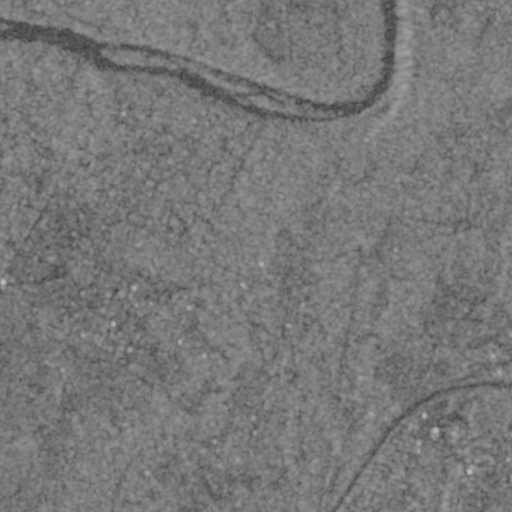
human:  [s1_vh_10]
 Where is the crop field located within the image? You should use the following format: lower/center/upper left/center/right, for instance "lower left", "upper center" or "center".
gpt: The crop field is located in the lower left of the image.
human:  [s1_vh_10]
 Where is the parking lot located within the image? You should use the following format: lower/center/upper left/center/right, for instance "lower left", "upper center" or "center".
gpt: The parking lot is located in the lower right of the image.
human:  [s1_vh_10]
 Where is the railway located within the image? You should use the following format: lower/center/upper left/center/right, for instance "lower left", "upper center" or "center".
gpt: The railway is located in the upper center of the image.
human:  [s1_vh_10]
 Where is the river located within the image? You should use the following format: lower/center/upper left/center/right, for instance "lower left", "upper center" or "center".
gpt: The river is located in the upper of the image.
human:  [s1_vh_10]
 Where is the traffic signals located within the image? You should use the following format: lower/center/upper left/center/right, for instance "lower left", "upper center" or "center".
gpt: The traffic signals is located in the lower right of the image.
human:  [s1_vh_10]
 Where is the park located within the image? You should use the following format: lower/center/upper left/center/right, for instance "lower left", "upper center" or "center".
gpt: There is no park in the image.

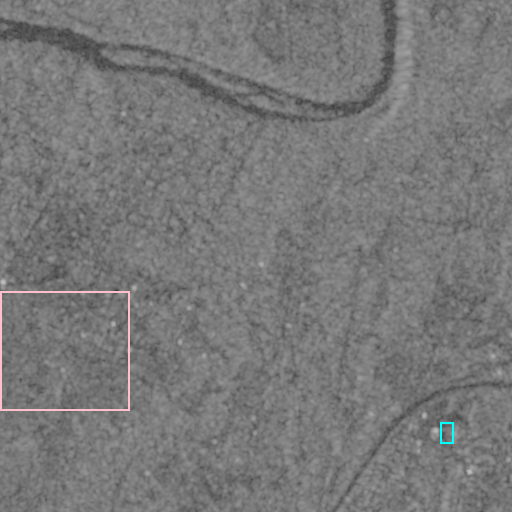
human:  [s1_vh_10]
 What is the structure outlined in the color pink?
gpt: The structure outlined in pink is a crop field.
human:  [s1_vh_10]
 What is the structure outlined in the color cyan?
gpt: The structure outlined in cyan is a parking lot.
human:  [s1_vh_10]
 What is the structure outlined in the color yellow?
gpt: There is no yellow outline.